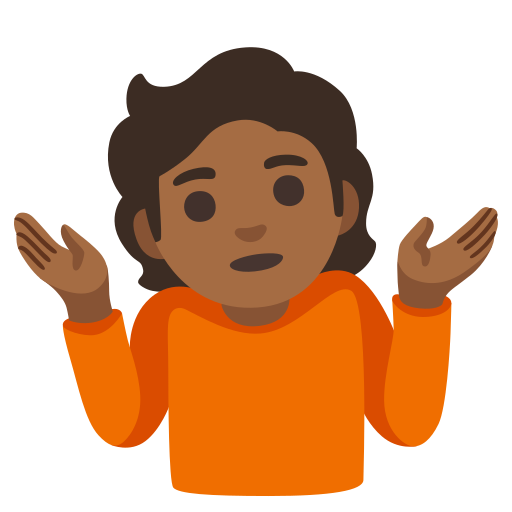
Emoji: 🤷🏾